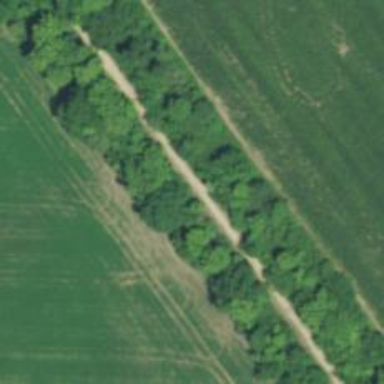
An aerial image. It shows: Abandoned railway.